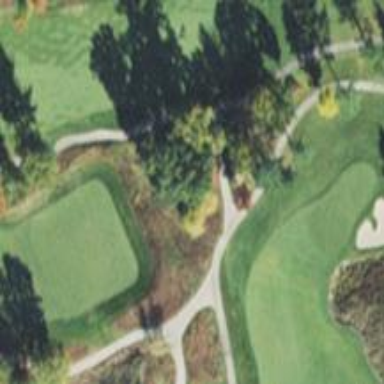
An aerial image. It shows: Path for both road and golf.